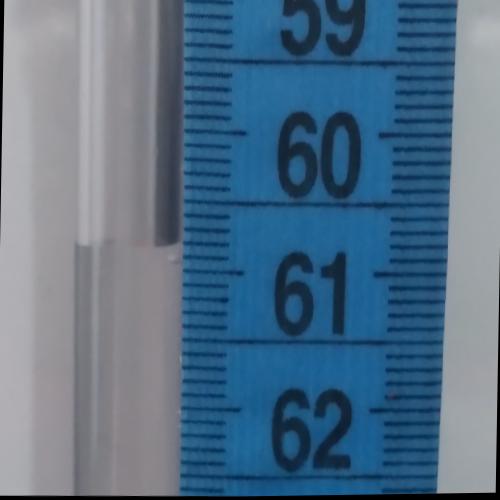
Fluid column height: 60.8 cm